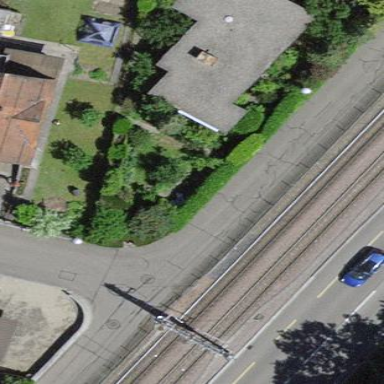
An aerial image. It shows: Detached building.